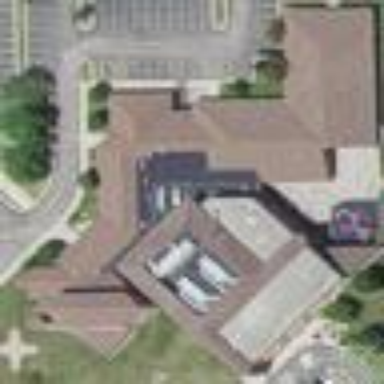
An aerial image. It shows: Building that serves as place of worship.